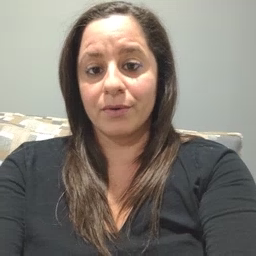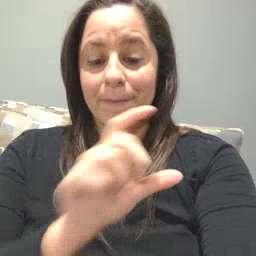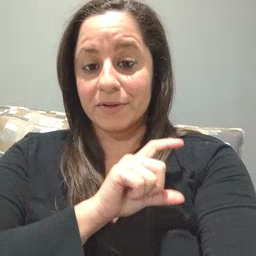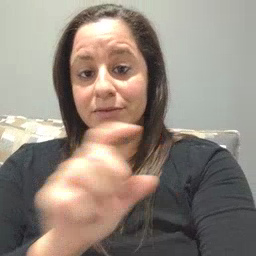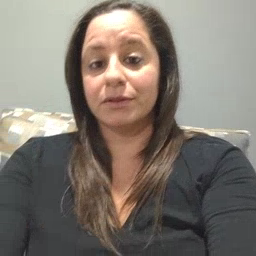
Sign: police